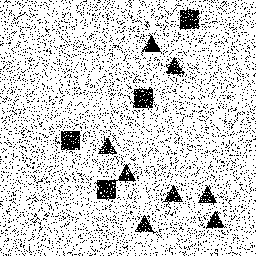
Squares: 4
Triangles: 8
Stars: 0
Total shapes: 12